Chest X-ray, AP view. Patient: 29 years old, sex M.
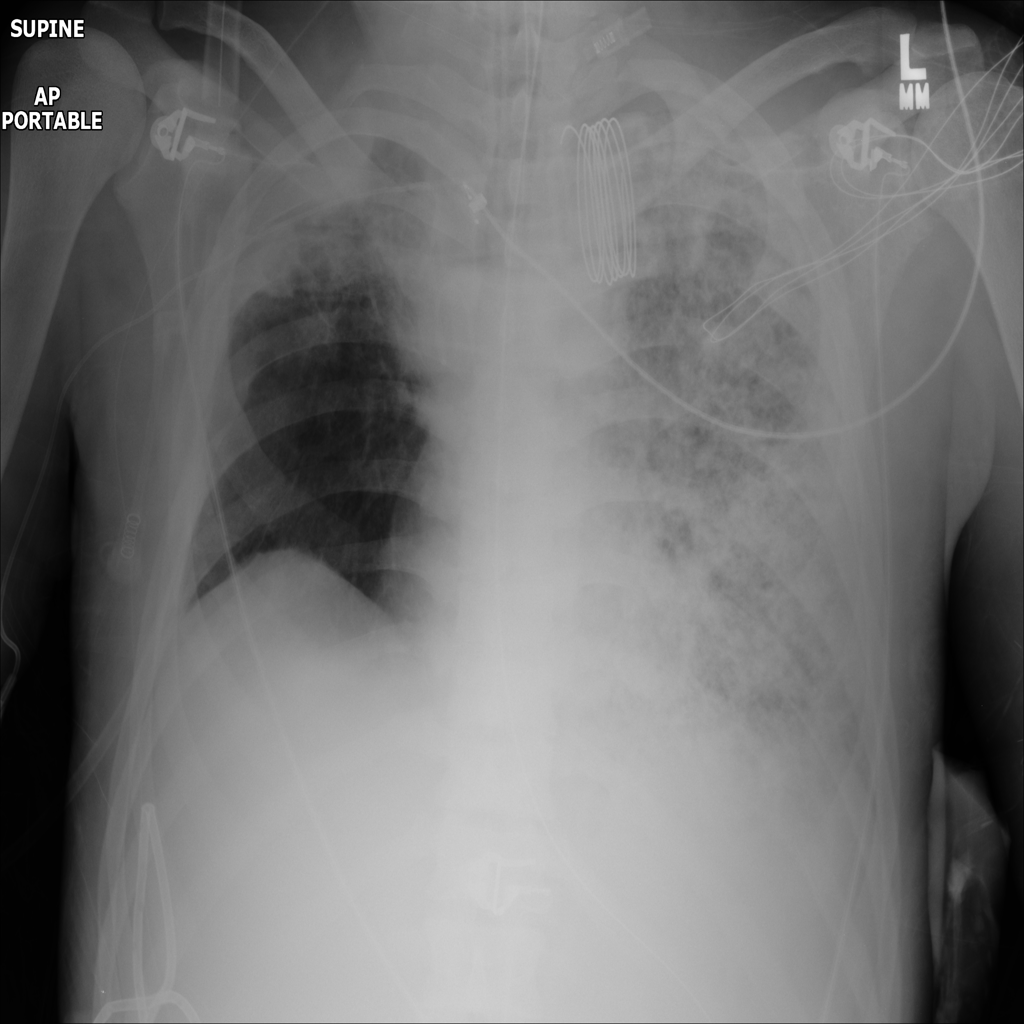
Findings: No Finding